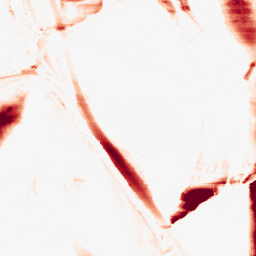
Category: morphological
Decomposition family: morphological_ellipse
Decomposition parameters: operation: opening
width: 5
height: 50
Upsampling method: quartic
Upsampling parameters: scale: 4
Upsampling scale: 4